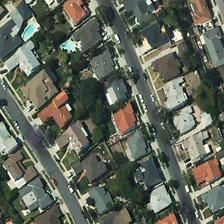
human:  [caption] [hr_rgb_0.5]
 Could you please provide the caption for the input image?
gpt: many buildings and green trees are in a dense residential area .

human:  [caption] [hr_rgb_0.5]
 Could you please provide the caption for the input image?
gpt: many buildings and green trees are in a dense residential area .

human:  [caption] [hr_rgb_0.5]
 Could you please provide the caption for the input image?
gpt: many buildings and green trees are in a dense residential area .

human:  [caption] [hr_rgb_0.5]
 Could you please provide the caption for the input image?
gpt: many buildings and green trees are in a dense residential area .

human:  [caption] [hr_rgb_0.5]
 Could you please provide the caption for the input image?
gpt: many buildings and green trees are in a dense residential area .